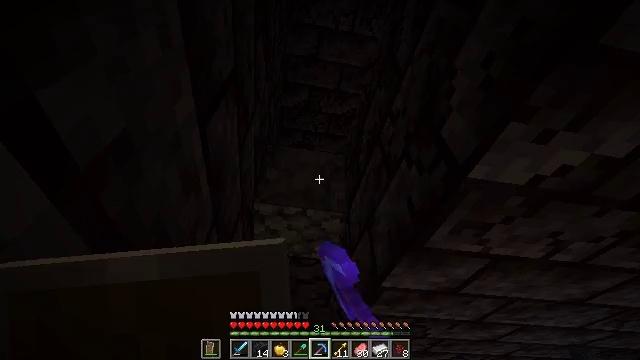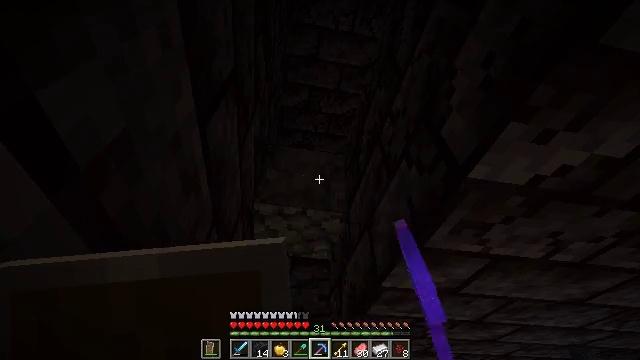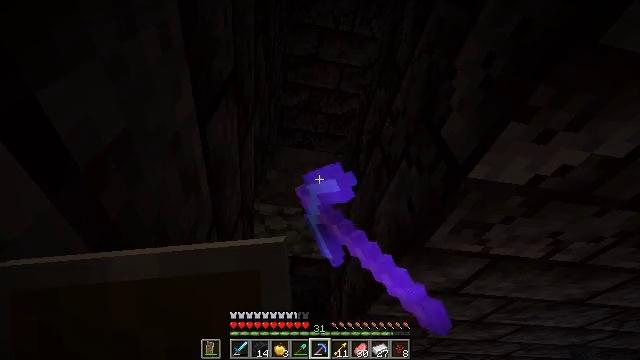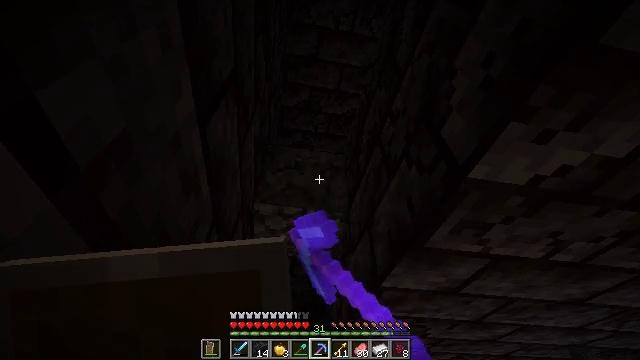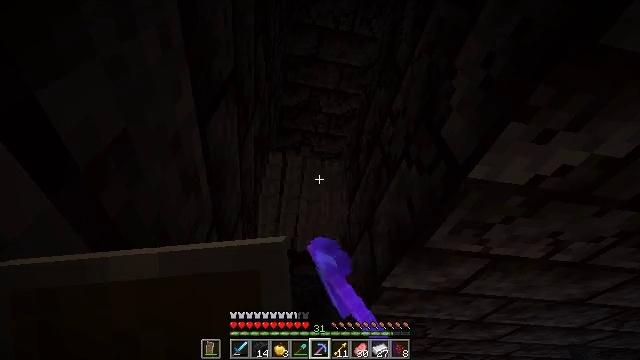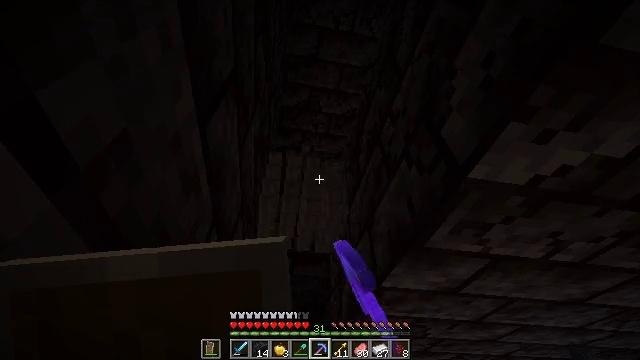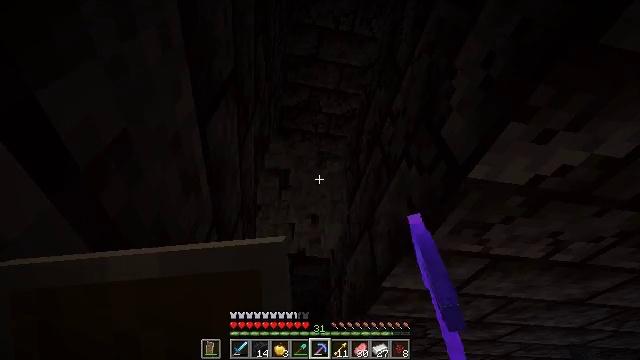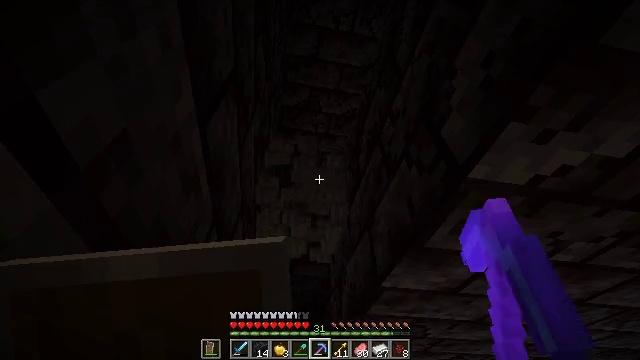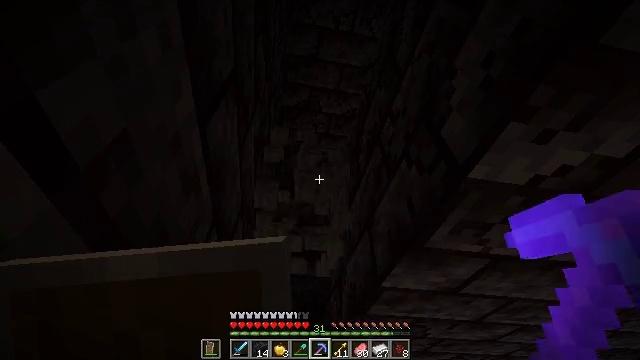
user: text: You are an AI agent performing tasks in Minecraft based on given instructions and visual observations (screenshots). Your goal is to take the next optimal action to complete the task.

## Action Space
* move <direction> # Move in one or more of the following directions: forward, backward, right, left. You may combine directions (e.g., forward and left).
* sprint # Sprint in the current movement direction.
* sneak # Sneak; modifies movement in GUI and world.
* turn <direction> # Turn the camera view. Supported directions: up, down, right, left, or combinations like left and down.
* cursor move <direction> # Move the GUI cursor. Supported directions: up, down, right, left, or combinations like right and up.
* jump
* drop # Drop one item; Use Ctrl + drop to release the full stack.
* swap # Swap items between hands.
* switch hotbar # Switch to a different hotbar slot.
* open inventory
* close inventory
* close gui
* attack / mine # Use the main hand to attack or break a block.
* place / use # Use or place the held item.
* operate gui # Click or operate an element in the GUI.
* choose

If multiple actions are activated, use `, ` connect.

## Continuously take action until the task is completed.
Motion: motion action
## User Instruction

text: Use a pickaxe to mine basalt.
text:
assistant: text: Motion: sneak, attack / mine
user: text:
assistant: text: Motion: sneak, attack / mine
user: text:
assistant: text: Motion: sneak, attack / mine
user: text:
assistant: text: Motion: sneak, attack / mine
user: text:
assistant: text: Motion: sneak, attack / mine
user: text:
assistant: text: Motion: sneak, attack / mine
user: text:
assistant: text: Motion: sneak, attack / mine
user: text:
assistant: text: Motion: sneak, attack / mine
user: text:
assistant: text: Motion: sneak, attack / mine